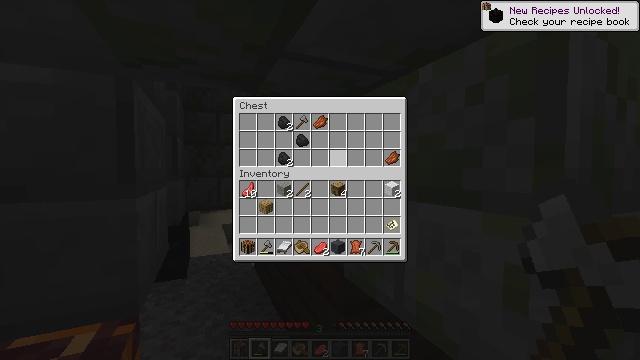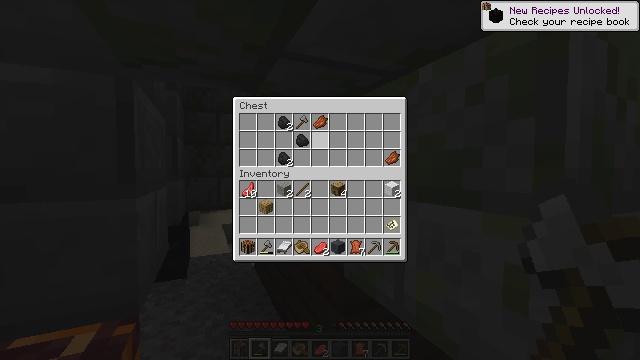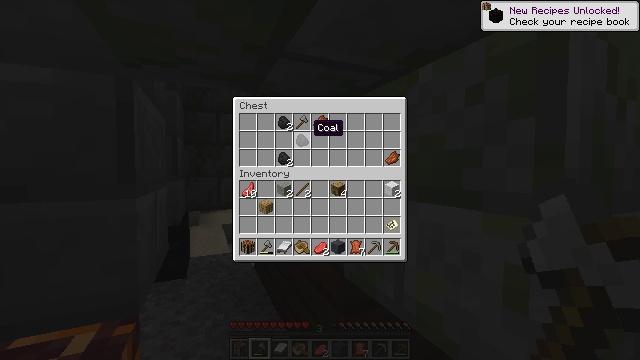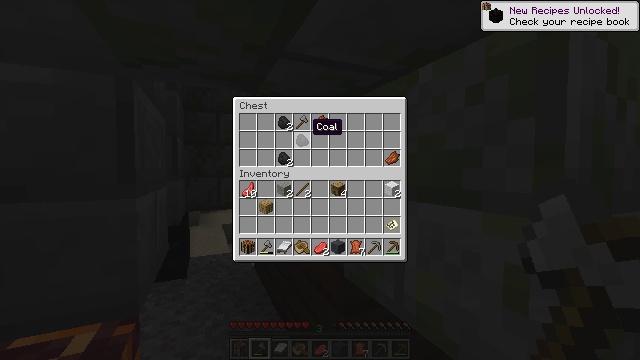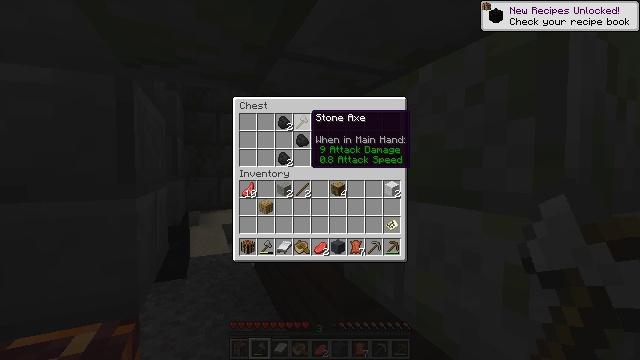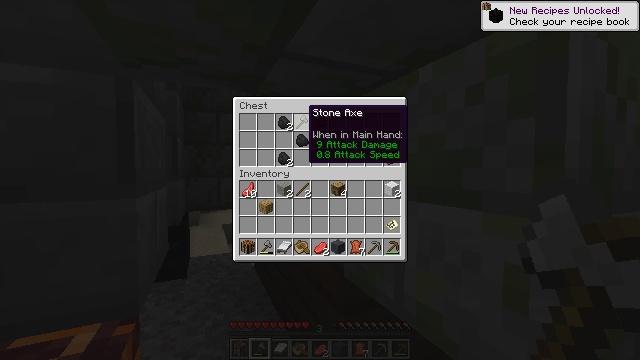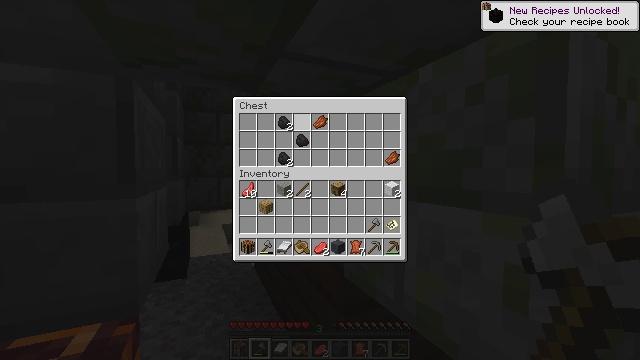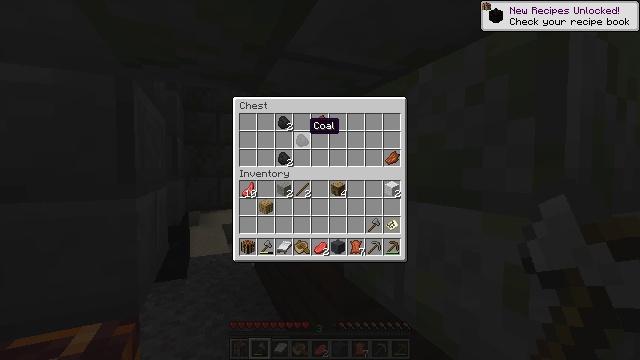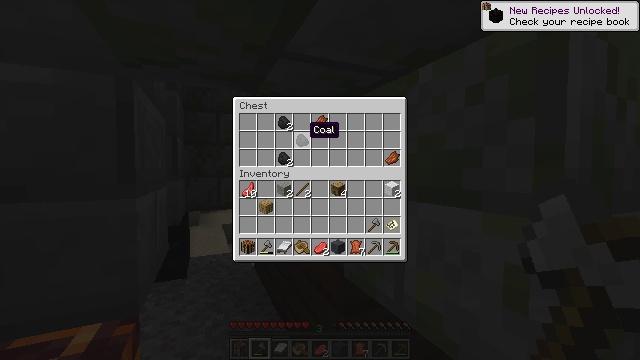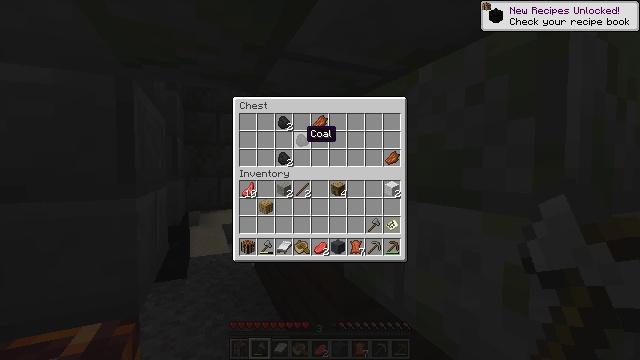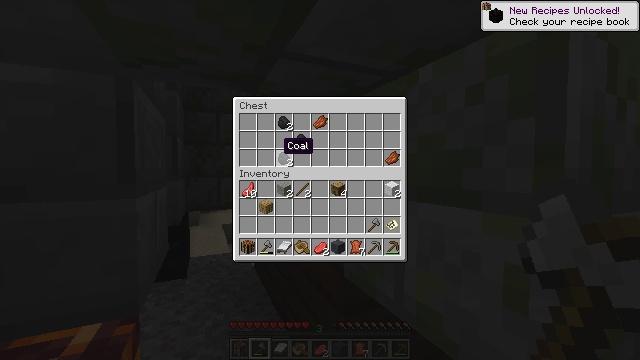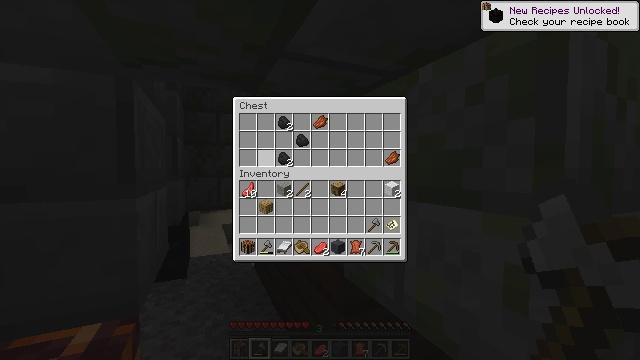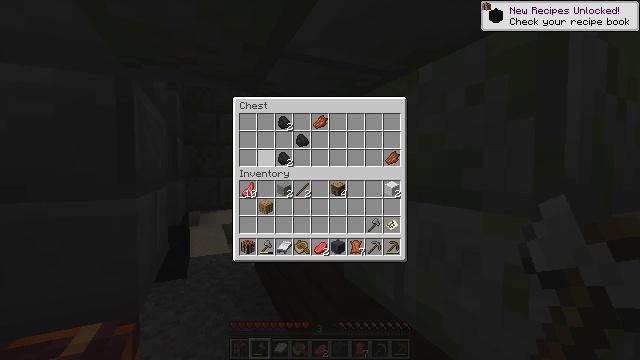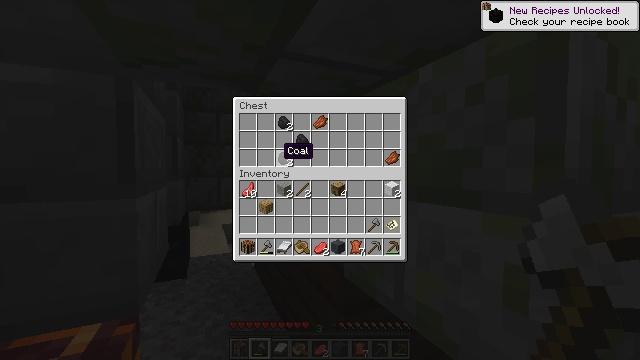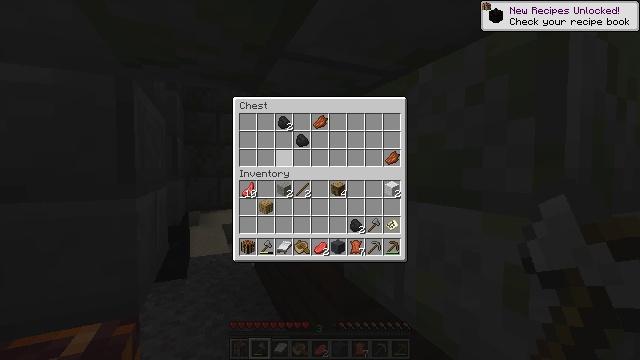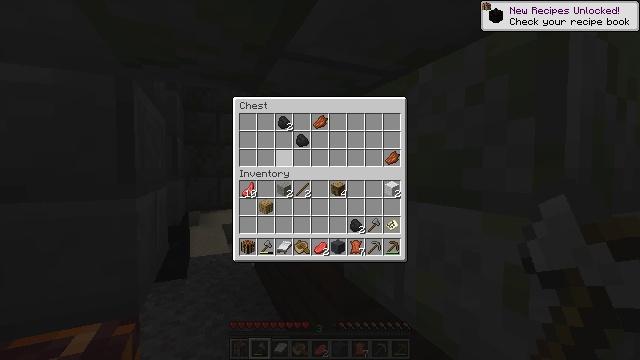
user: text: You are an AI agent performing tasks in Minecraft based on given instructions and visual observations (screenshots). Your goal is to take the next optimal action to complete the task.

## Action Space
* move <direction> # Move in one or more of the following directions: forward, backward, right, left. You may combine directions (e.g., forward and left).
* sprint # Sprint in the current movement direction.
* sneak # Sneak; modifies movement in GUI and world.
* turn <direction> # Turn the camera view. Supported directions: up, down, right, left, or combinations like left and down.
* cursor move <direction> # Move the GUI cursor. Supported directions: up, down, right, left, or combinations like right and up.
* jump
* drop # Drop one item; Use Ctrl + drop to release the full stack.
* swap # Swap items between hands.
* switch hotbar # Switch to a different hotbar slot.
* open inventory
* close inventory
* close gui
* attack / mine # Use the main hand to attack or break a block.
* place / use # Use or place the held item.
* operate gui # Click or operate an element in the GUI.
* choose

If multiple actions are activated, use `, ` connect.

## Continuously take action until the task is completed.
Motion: motion action
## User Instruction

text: Attack the chiseled stone bricks to break it.
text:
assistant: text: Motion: sneak, cursor move left and up
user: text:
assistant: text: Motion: sneak, cursor move left and up
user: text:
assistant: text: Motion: sneak
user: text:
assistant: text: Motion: sneak, cursor move up
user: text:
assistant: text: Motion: sneak
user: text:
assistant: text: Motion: sneak, operate gui
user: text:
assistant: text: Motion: sneak, cursor move down, operate gui
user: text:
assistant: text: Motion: sneak, operate gui
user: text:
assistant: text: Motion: sneak, operate gui
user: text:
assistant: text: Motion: sneak, cursor move left and down, operate gui
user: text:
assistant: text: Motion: sneak, operate gui
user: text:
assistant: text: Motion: sneak
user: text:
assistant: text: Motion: sneak
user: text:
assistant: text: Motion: sneak, operate gui
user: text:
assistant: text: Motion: sneak, operate gui
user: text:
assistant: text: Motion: sneak, operate gui
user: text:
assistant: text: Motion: sneak, operate gui
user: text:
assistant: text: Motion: sneak, cursor move right and up
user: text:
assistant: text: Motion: sneak
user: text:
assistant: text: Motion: sneak, operate gui
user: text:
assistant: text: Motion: sneak, cursor move left and up
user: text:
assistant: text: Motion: sneak, cursor move up
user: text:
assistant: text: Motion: sneak, operate gui
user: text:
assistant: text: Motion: sneak, operate gui
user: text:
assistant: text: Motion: sneak, operate gui
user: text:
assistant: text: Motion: sneak
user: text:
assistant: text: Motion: sneak
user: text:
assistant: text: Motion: sneak
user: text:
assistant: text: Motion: no_op
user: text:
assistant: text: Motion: no_op